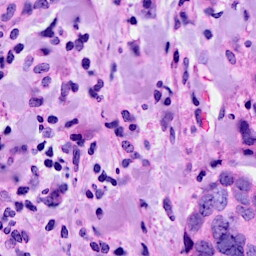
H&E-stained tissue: Breast